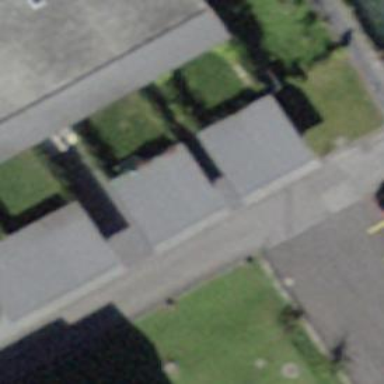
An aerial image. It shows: Garage building.